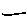
Label: line